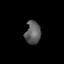
Tissue: lung
Cell type: Fibroblasts
Senescence score: 0.5749
Nuclear area (px): 338
Mean DAPI intensity: 95.556